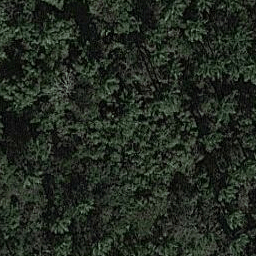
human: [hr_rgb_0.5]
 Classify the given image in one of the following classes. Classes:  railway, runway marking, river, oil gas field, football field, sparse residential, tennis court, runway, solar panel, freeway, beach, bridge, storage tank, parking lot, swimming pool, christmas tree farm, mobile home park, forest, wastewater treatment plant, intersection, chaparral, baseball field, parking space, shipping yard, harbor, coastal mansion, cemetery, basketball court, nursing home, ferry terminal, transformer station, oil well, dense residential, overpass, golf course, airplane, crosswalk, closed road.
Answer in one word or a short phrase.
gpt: forest